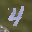
Label: 4